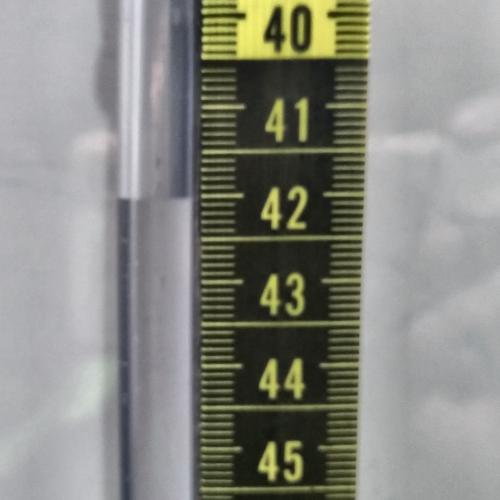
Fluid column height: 42.0 cm